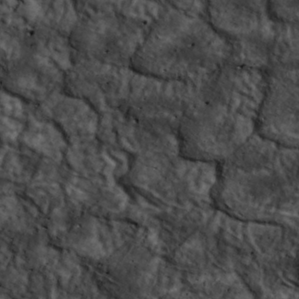
Label: non_frost